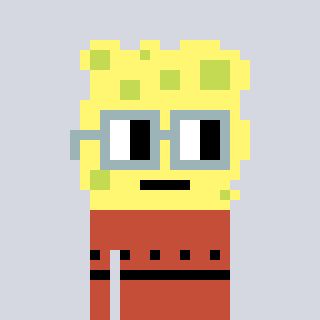
a pixel art character with square dark gray glasses, a sponge-shaped head and a rust-colored body on a cool background